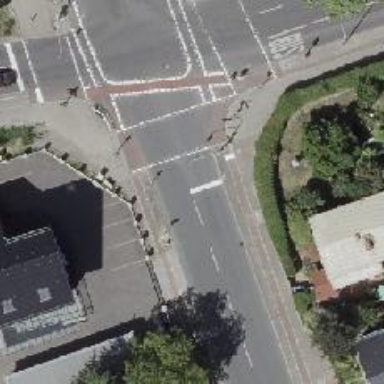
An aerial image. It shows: Road with traffic signals.